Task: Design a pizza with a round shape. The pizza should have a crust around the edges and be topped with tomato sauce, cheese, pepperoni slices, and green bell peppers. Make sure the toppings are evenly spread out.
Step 445:
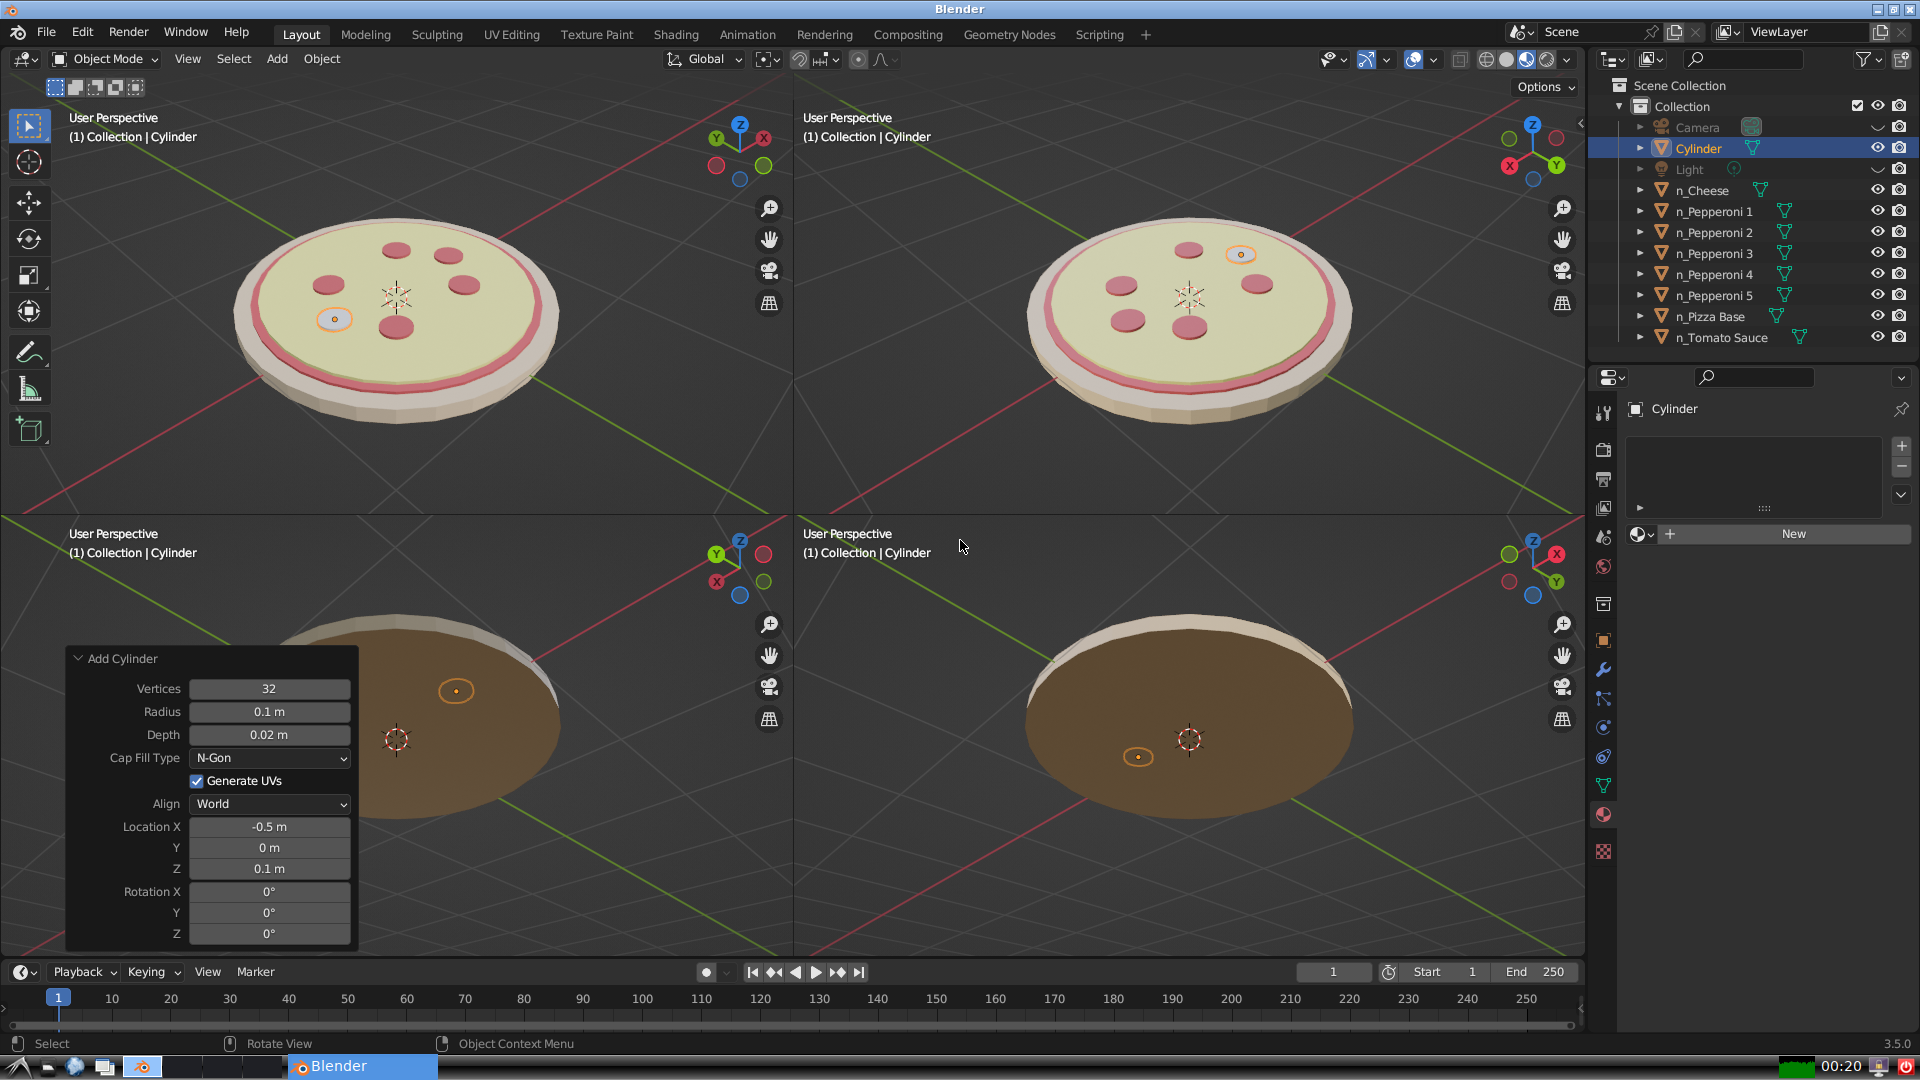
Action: {"mouse_move": [1608, 631]}